Question: I am studying image segmentation and have got some my simulation results.
I wonder how to generate an image as the attached one.
This figure is illustrated by the authors of the paper "Learning deep features from discriminative localization" whose well-known concept is class activation map (CAM) (Fig. 1 in the paper).
The images in first row are the input images and the images in second row are the output images.
In order to generate the output, the another input, an mask image, might be required.
The value of each pixel of the mask image ranges from 0 to 1.
The pixel whose value in mask is 1 will be colored red and 0 will be blue.

I tried to find the method to do that but I have no idea what keyword I should use.
I also tried to find the way to compute the values of the output images but it was also ambiguous.
I thought the output can be generated by simple interpolation.
For example, if the value of mask is 1, I thought the output could be an average of original and [255,original,original] (RGB representation).
Can this be simply done using python?
The method indeed can be interpolation but I cannot find the exact values.
Any link of keyword to find out the way will be greatly thanksful.
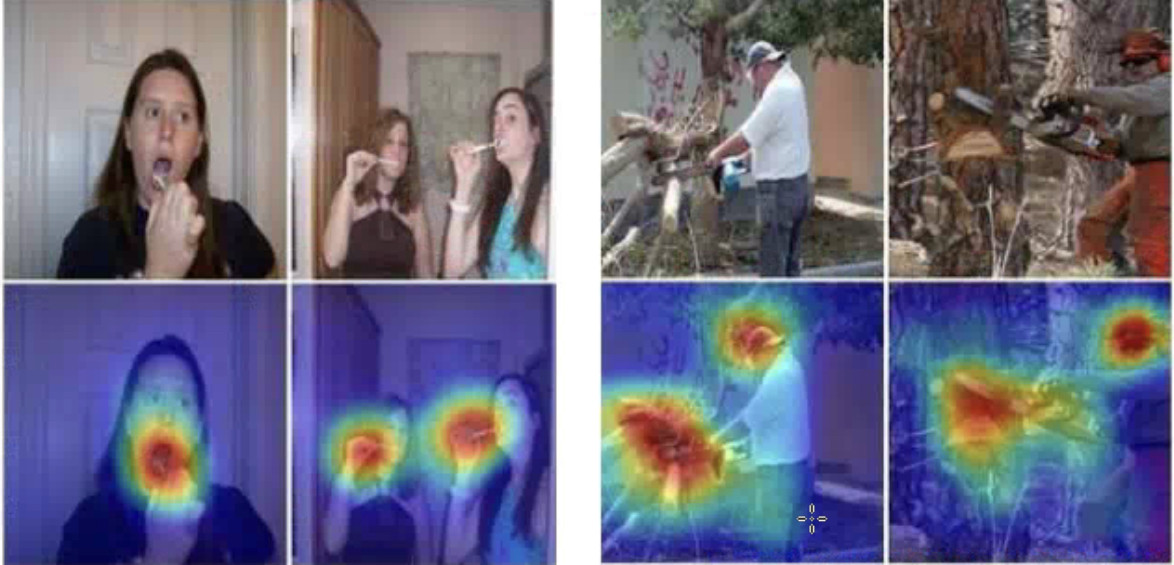
Answer: it looks like the "heatmap" is just being drawn with fixed transparency on top of the photo
to answer this I'd:
1. create a 2d (x,y) activation map; each value is the "activation" level at that pixel
2. transform this into a 3d (x,y,rgb) image through a color map; each value is turned into a RGB triple, e.g. 0=blue, 1=red in your example. I'd also suggest using a different colormap, the example is particularly bad with respect to perceptual uniformity
3. use PIL to blend the map on top of the original
hope that helps!